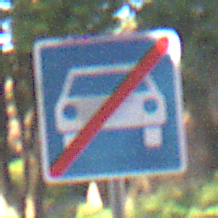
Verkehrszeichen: EndeKraftfahrstrasse
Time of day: MorningAfternoon
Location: Outdoor (Suburban)
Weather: Clear
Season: NotSpecified
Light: Natural